Field crop: tomato
Growth stage: 2
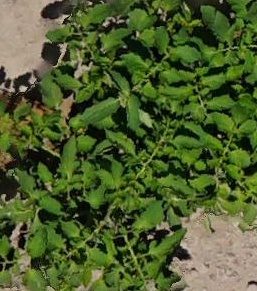
Species: tomato